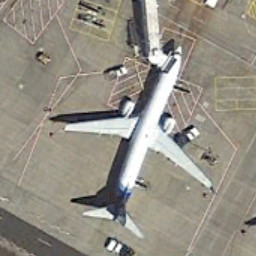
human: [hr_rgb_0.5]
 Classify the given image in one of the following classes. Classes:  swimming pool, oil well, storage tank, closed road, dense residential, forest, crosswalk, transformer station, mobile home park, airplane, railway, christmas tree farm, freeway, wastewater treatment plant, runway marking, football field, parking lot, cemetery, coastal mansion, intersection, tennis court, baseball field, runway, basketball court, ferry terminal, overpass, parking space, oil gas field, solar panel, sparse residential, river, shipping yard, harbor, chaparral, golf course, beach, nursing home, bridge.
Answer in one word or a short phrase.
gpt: airplane